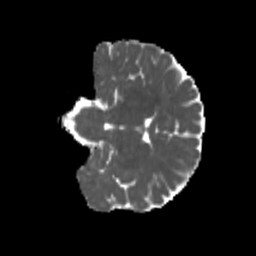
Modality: MD
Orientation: coronal
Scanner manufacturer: siemens
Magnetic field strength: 3 T
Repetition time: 4 s
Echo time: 0.0594 s